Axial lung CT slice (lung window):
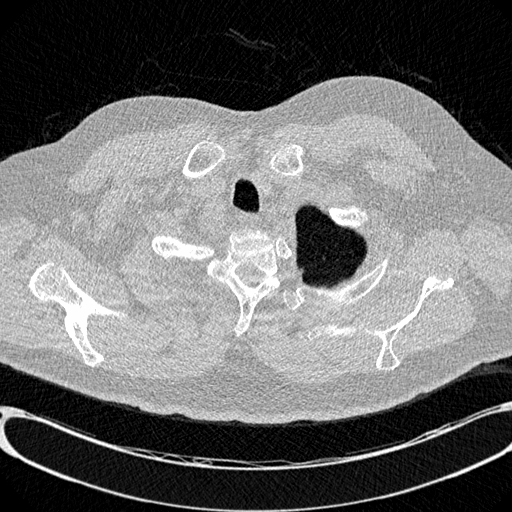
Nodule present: no